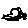
Label: car